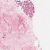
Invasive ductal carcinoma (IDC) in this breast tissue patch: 0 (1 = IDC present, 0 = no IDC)